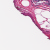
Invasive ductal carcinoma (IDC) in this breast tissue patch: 0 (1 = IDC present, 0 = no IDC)